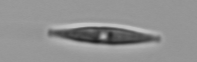
Label: pennate